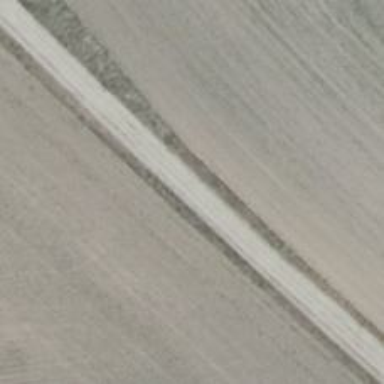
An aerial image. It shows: Sandy track road with grade3 tracktype.